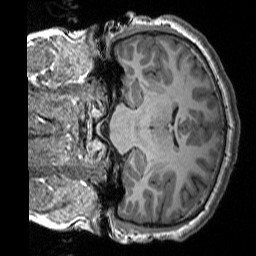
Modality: T1w
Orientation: coronal
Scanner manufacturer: siemens
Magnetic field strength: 3 T
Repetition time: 2 s
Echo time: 0.00292 s